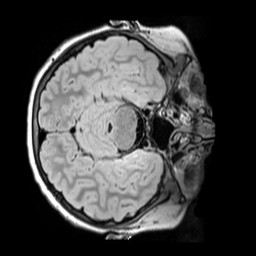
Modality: FLAIR
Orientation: axial
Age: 10
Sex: female
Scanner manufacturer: siemens
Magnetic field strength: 3 T
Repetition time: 5 s
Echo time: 0.388 s